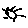
Label: sun